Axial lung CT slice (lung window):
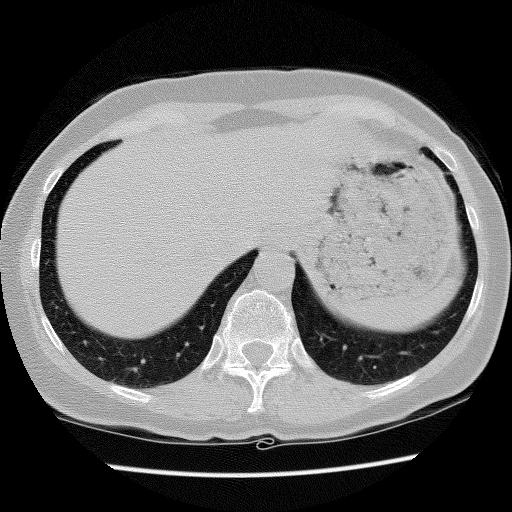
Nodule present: no